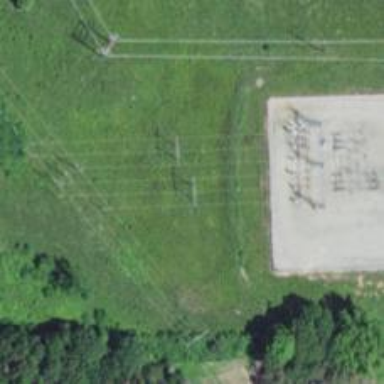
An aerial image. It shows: H-frame designed tower for power lines.